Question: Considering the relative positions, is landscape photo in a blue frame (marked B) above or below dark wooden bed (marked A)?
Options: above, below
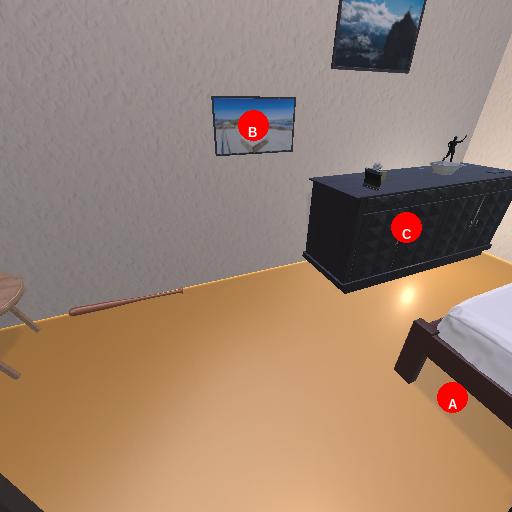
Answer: above